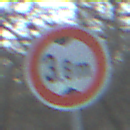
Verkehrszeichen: TatsaechlicheHoehe
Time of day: MorningAfternoon
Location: Outdoor (Nature)
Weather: Clear
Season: NotSpecified
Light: Natural